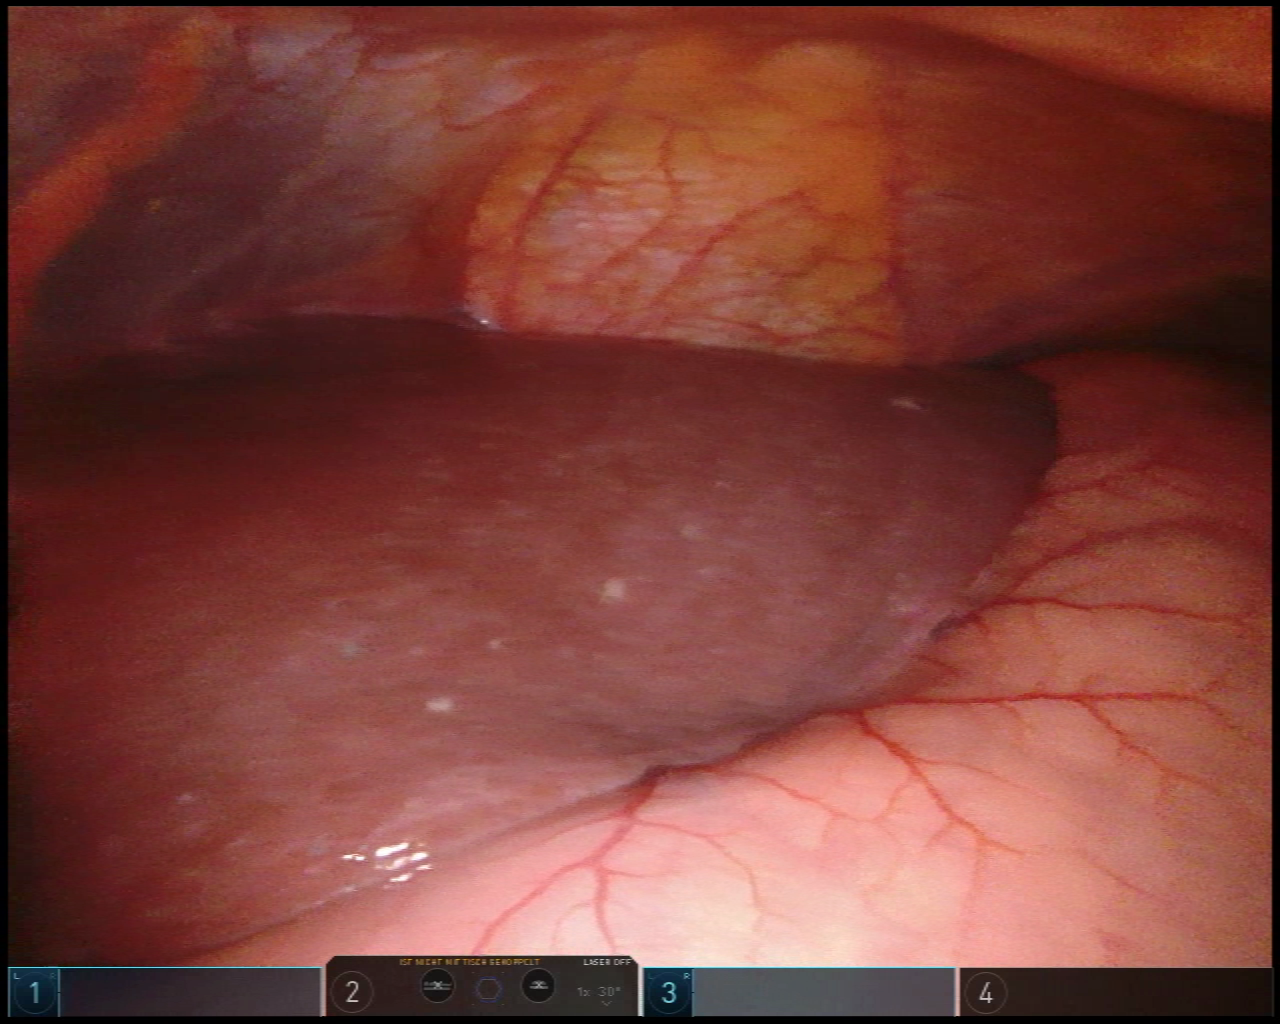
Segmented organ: liver
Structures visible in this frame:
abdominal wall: yes
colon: no
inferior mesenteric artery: no
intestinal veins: no
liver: yes
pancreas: no
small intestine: no
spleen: no
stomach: yes
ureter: no
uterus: no
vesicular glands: no